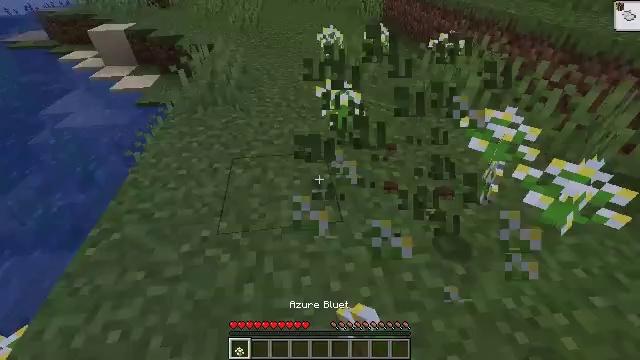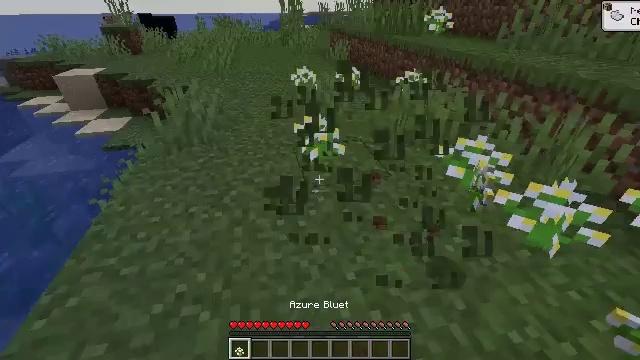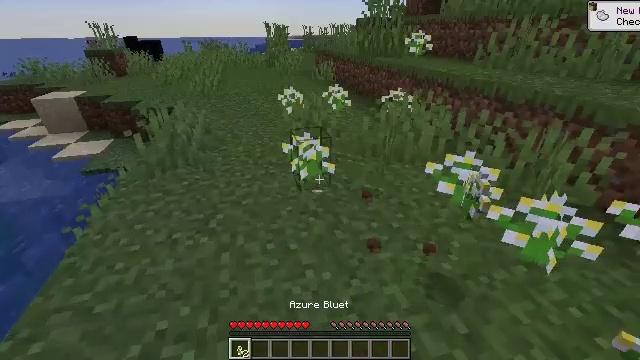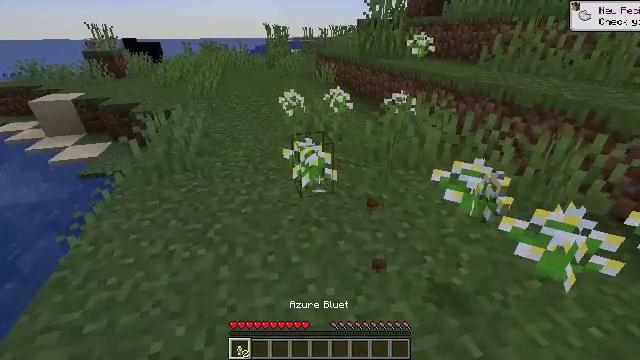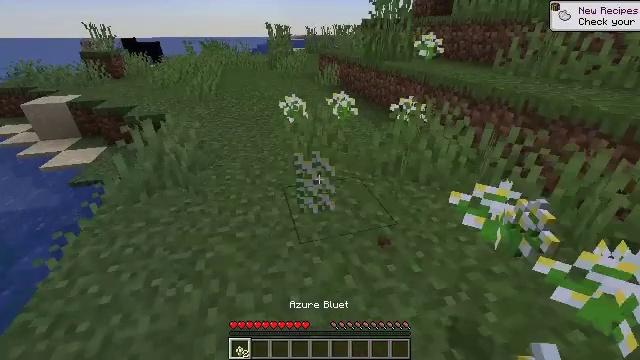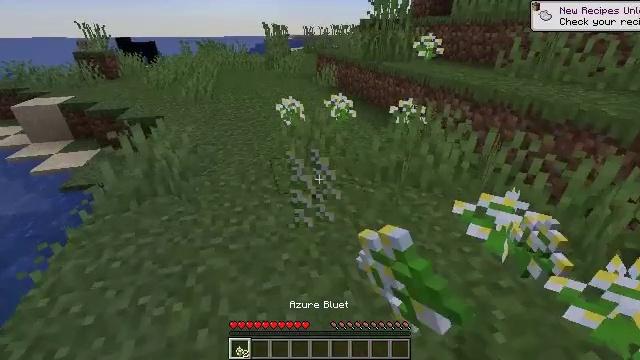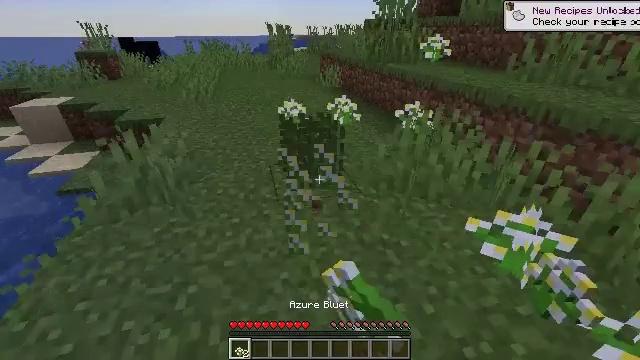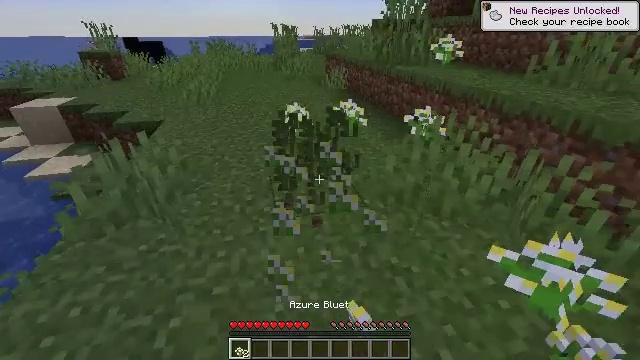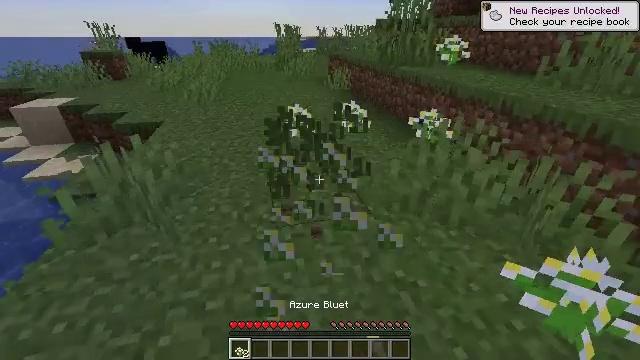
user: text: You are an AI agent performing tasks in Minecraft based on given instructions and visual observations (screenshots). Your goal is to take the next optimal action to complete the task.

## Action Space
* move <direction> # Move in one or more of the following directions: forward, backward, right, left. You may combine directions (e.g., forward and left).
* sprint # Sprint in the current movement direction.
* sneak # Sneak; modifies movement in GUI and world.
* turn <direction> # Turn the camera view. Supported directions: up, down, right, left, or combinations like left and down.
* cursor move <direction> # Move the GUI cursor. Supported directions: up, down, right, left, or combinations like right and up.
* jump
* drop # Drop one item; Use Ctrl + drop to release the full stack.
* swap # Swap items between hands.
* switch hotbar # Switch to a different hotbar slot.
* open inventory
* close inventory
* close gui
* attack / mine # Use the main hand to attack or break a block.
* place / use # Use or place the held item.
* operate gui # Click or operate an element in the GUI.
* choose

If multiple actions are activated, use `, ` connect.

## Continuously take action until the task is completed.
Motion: motion action
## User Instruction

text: Gather azure bluet from the ground.
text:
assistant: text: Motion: move forward, turn right and up
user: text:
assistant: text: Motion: move forward, turn right and up
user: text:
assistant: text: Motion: move forward
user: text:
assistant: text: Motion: move forward, attack / mine
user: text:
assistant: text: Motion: move forward, attack / mine
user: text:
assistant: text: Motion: move forward, attack / mine
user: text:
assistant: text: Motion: move forward, turn left, attack / mine
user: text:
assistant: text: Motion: move forward
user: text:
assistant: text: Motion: no_op